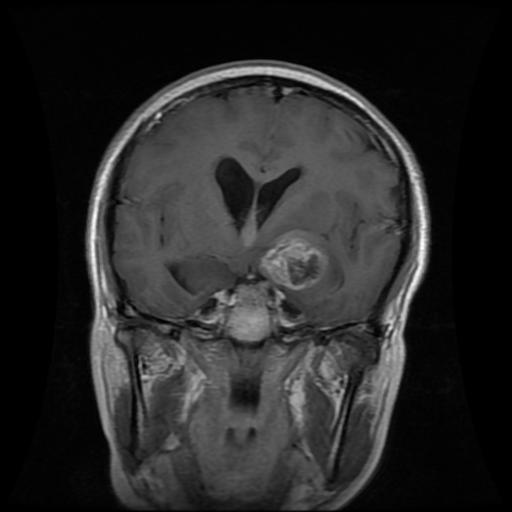
Label: glioma